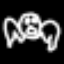
Label: frog